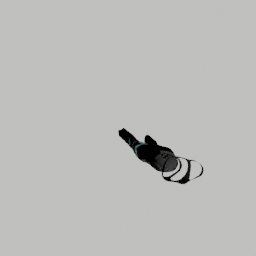
Label: people